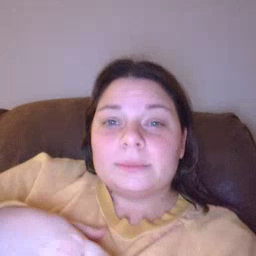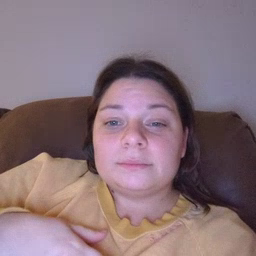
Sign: book